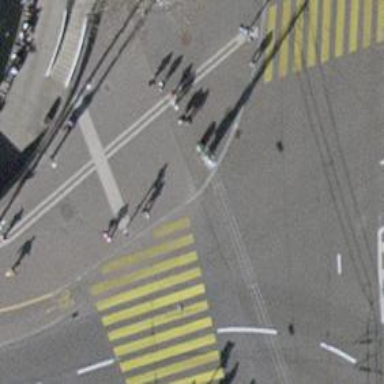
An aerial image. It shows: Kerb barrier.